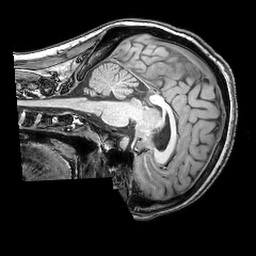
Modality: T1w
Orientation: sagittal
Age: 37
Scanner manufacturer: philips
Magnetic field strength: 3 T
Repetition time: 0.007 s
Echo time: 0.003501 s